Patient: sex F, age 67
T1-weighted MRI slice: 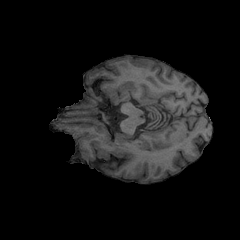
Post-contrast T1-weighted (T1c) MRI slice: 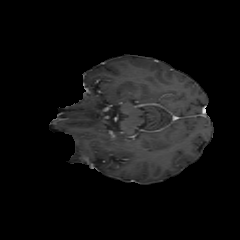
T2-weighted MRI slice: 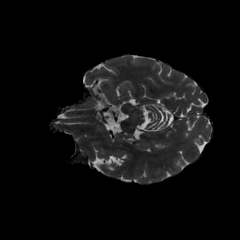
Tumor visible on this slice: no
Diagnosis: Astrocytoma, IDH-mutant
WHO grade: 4